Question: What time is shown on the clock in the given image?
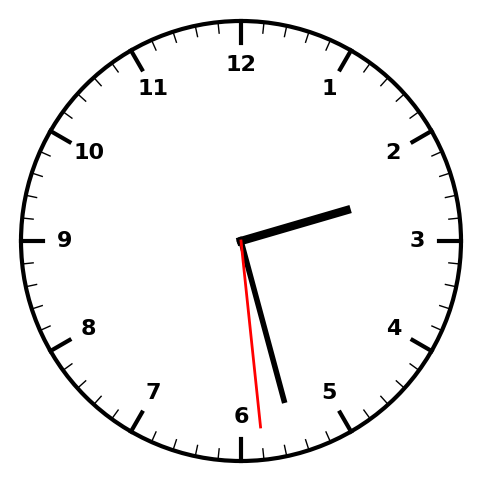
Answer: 02:27:29